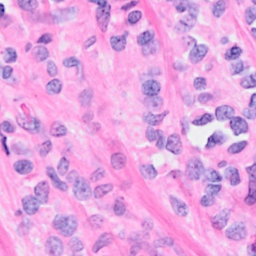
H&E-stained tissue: Breast